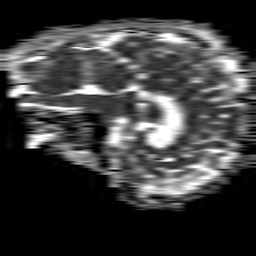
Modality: ADC
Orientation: sagittal
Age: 16
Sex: male
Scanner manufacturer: philips
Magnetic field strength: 1.5 T
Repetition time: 4.6 s
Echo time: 0.08517 s